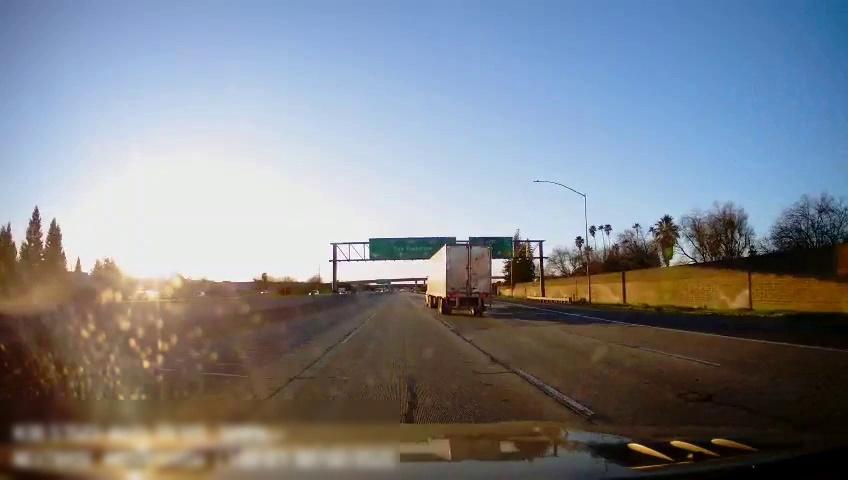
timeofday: Day
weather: Sunny
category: Drivable Space
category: Vehicles | Truck
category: Vehicles | SUV
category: Vehicles | SUV
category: Vehicles | SUV
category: Lanes | Alternate Lane
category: Lanes | Current Lane
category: Lanes | Current Lane
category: Lanes | Alternate Lane
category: Lanes | Alternate Lane
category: Traffic | Signs
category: Traffic | Signs
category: Traffic | Signs